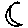
Label: moon